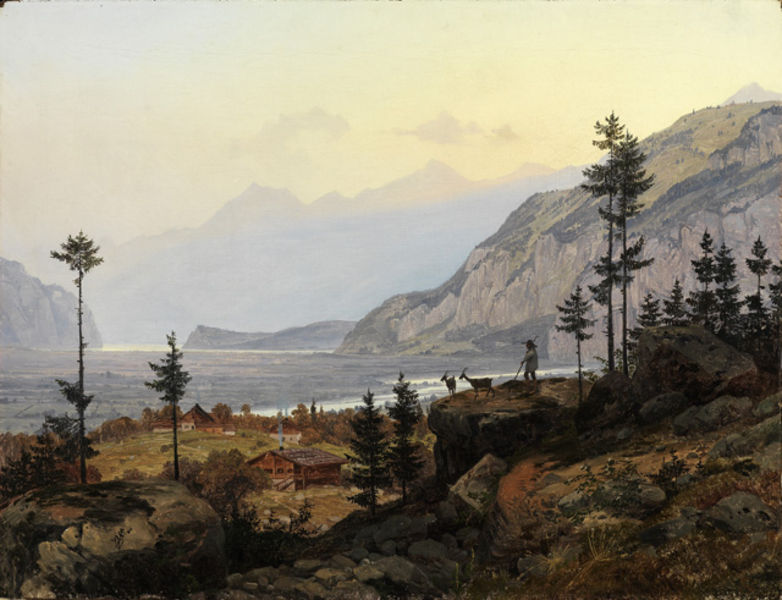
Titel: Schweizer Alpenlandschaft mit Fluss und See
Künstler: Johann Wilhelm Schirmer
Standort: Karlsruhe
Institution: Staatliche Kunsthalle Karlsruhe
Schlagwörter: baum, berg, blau, dunkel, felsen, gemälde, himmel, mann, meer, schatten, wasser, wolken, bäume, fluss, gelb, grün, landschaft, see, ufer, abend, braun, fenster, grau, hell, holz, licht, ölbild, dach, gras, haus, hunde, tiere, weg, malerei, mensch, stein, steine, dämmerung, einsamkeit, ferne, horizont, häuser, hügel, natur, büsche, einsam, hütte, rauch, sonne, pflanzen, wald, kamin, schornstein, küste, strand, wellen, stab, berge, fels, gebirge, klippen, dorf, giebel, dunst, nebel, sonnenuntergang, landschaftsmalerei, alm, hütten, amerika, tannen, brandung, erhaben, zeigen, abendstimmung, klippe, panorama, buch, alpen, schweiz, schweden, schuh, österreich, rehe, nadelbäume, fichten, kiefern, usa, hirte, hüten, schäfer, ziege, ziegen, horizint, morgenstimmung, gemse, hirt, steinböcke, dunstig, almhütte, landschaftsgemälde, geißen, plateu, 1800, 1830, 1820, dunsz, hirtre